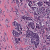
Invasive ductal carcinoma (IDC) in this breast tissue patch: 1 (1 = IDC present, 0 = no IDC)